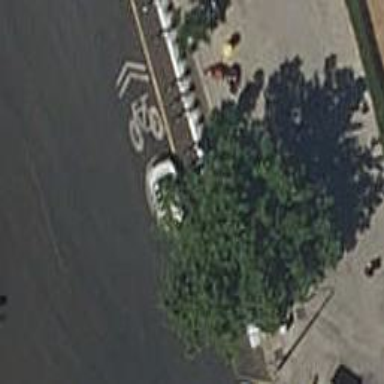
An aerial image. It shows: Bicycle rental service.